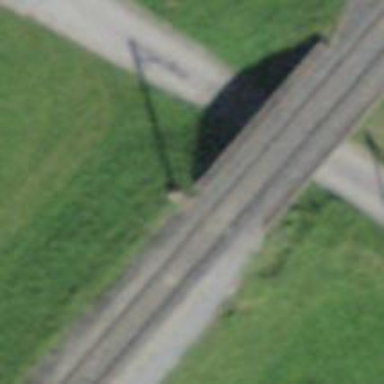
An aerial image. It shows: Single railway track with electrification through contact line.